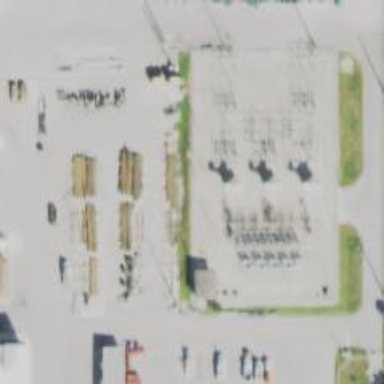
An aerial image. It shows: Outdoor area.